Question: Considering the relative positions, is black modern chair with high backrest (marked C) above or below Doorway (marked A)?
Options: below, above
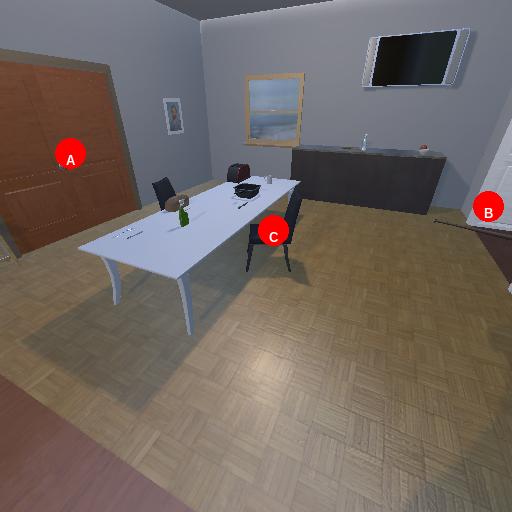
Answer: below